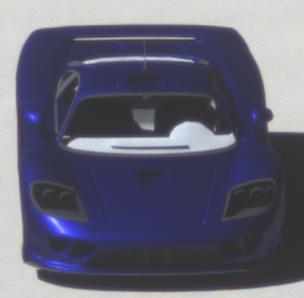
Make: Saleen
Model: S7
Detailed model: -
Model produced from: 2000
Model produced until: 2008
Doors: 2
Color: blue
Road condition: dry road
Daytime: midday
Contrast: high contrast